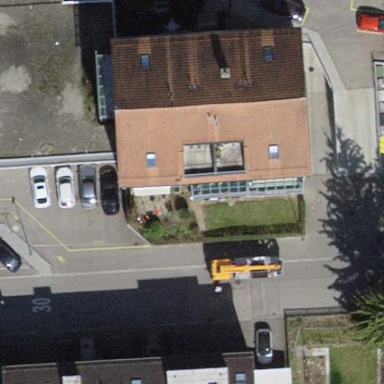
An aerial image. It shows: Building with tile roof.